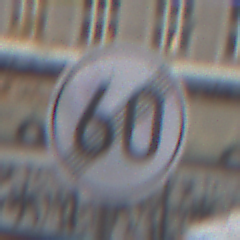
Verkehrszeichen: EndeGeschwindigkeit60
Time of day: Midday
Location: Outdoor (Urban)
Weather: Overcast
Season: NotSpecified
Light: Natural